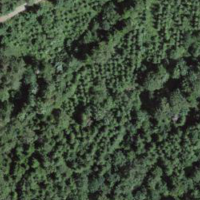
EUNIS habitat code: 41
Species observed at this site:
Sambucus racemosa